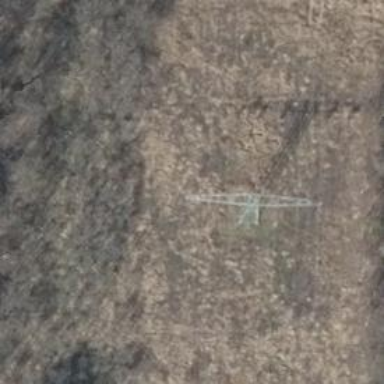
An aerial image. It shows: Power tower.